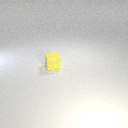
small yellow rubber cube